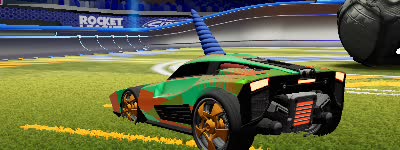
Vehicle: breakout